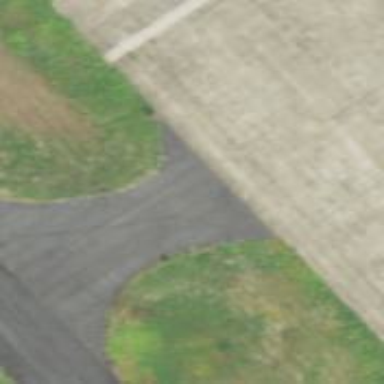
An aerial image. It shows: Image of taxiway at airport.